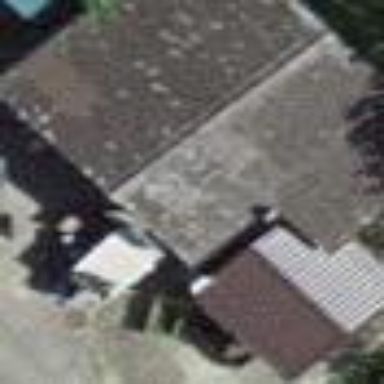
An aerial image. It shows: Garage building.